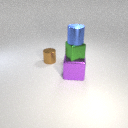
small blue metal cylinder above small green metal cube